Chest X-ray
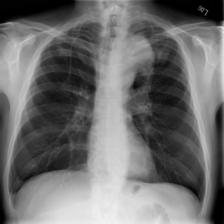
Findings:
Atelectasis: negative
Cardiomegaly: negative
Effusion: negative
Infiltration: negative
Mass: negative
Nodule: negative
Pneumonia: negative
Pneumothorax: negative
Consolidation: negative
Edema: negative
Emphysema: negative
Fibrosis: negative
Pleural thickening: negative
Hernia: negative